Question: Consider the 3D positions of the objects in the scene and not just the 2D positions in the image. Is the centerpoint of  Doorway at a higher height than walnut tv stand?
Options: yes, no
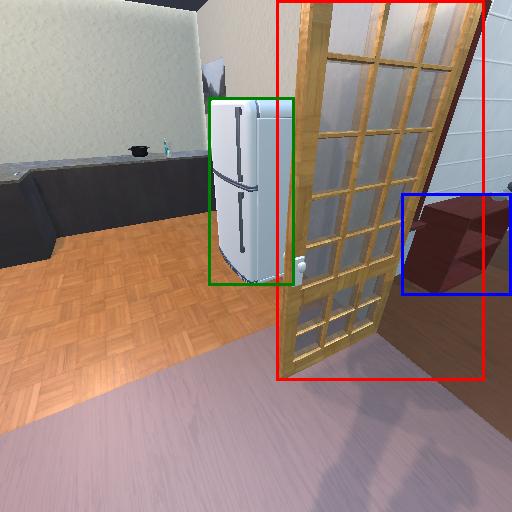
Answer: yes